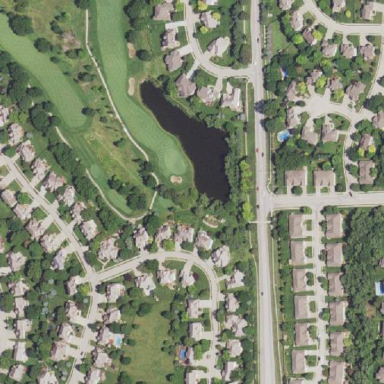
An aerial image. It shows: Water hazard designated for golf.